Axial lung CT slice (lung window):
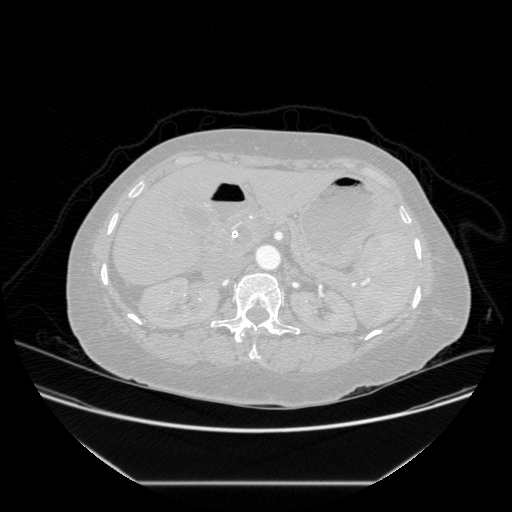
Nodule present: no